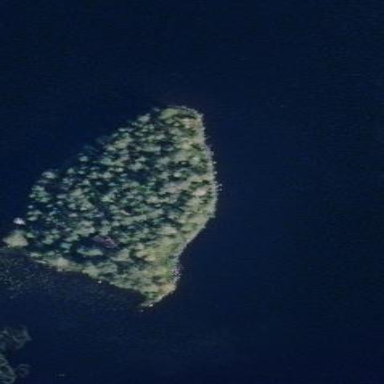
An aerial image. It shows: Island.